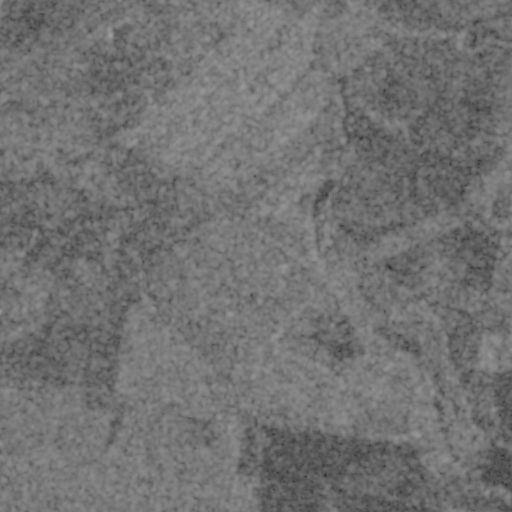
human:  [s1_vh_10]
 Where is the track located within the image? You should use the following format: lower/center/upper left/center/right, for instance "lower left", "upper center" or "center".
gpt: The track is located in the upper left of the image.
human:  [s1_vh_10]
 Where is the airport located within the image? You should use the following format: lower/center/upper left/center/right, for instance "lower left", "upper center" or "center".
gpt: There is no airport in the image.

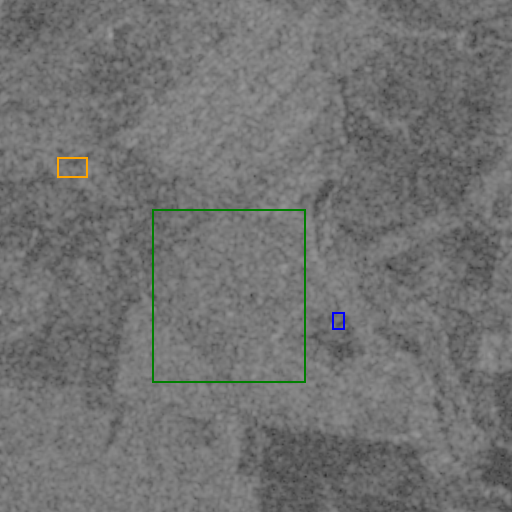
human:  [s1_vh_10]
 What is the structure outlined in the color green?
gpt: The structure outlined in green is a crop field.
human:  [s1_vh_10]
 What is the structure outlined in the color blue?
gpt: The structure outlined in blue is a parking lot.
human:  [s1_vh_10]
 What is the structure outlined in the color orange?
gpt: The structure outlined in orange is a track.
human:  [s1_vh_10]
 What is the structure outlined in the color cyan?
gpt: There is no cyan outline.